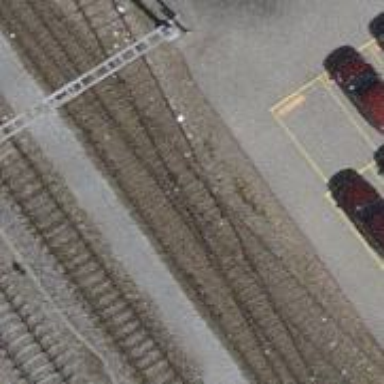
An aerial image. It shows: Railway crossing.